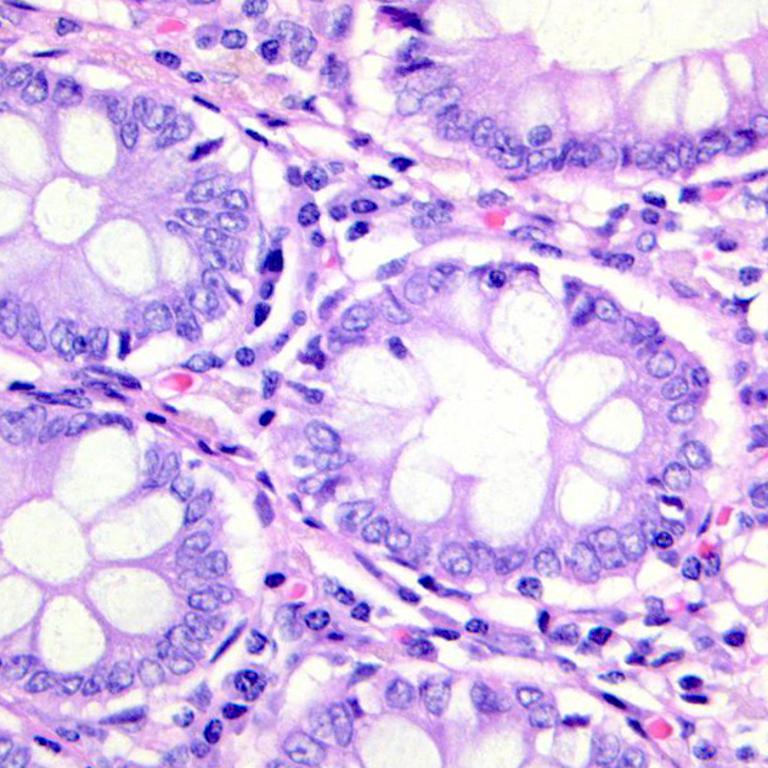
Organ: colon
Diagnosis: benign